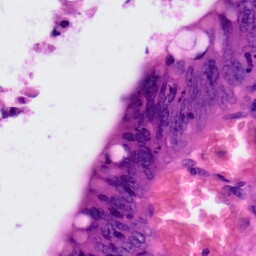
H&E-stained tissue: Colon